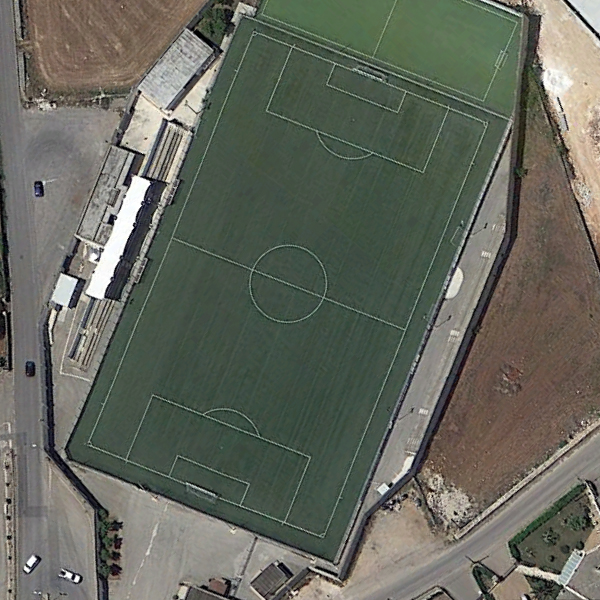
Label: Playground